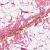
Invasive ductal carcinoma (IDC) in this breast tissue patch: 0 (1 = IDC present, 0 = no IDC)